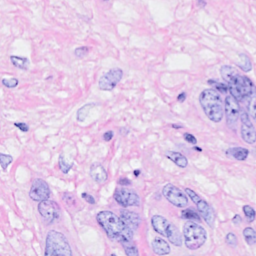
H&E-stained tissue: Breast